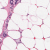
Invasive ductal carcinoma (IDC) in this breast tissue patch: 0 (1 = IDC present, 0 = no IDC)